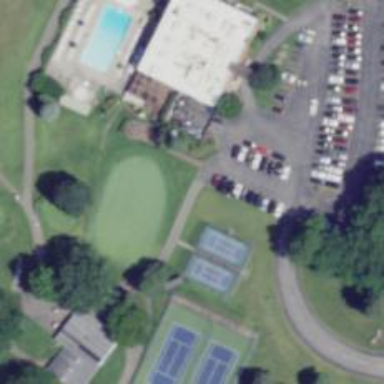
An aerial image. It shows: Footway that serves as golf path.